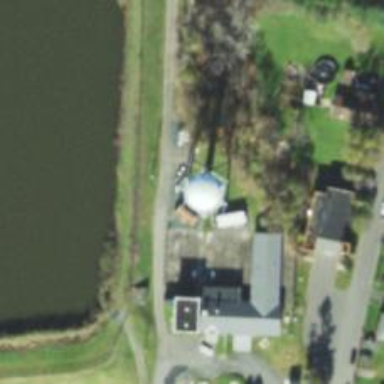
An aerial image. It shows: Water tower that is man-made.